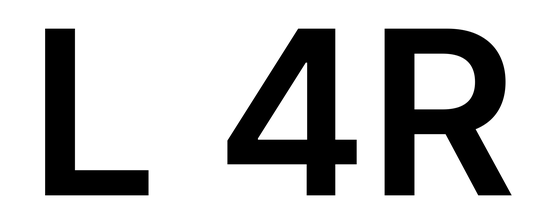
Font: Inter_SemiBold